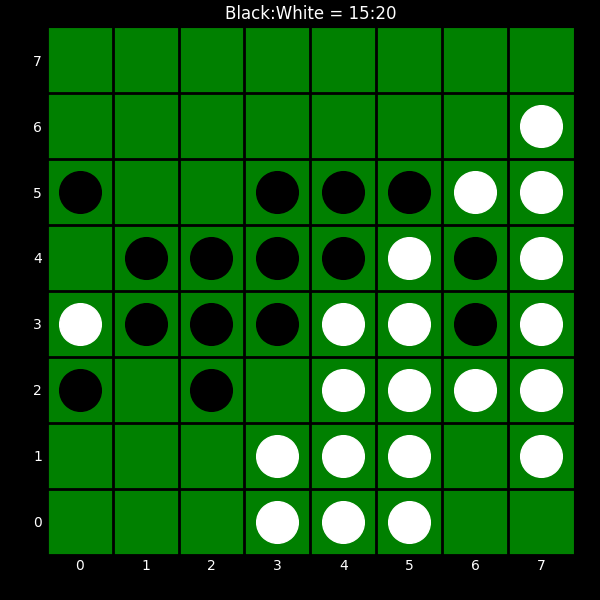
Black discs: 15
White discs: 20